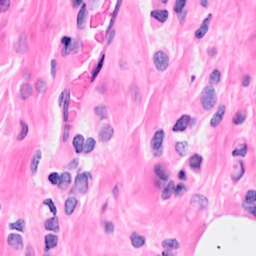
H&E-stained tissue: Breast